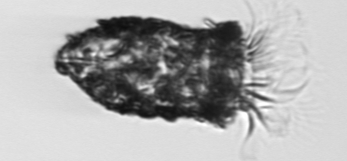
Label: Tintinnopsis